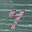
Label: 4